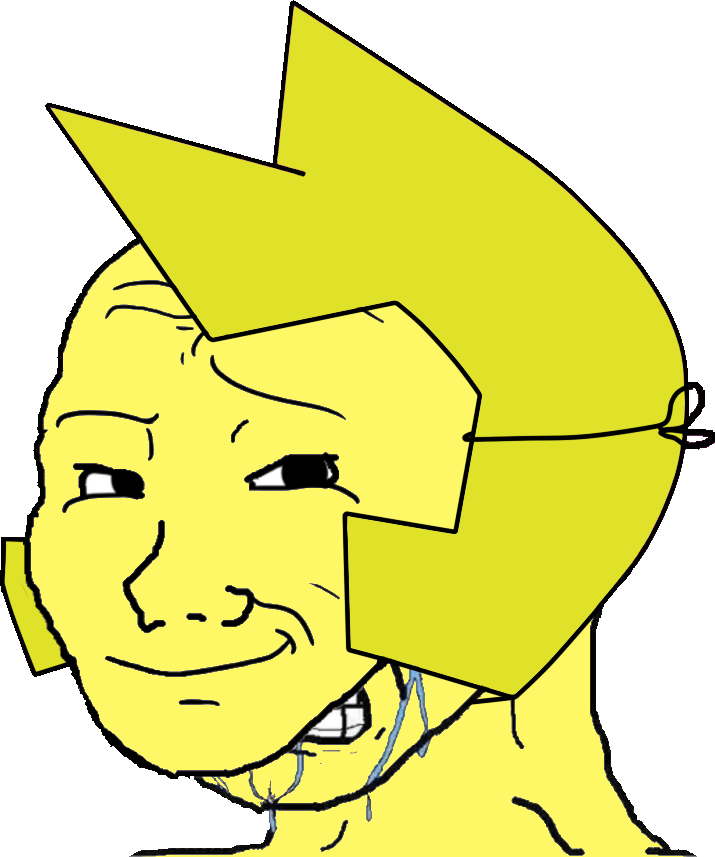
Label: 5_Smugjak